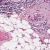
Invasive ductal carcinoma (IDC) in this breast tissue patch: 0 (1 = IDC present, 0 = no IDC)